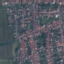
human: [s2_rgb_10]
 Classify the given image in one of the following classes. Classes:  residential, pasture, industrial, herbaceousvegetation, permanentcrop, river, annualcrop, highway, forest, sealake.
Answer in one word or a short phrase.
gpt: Residential